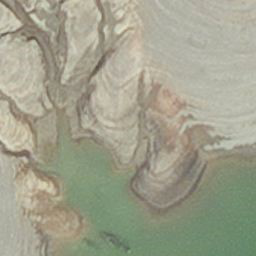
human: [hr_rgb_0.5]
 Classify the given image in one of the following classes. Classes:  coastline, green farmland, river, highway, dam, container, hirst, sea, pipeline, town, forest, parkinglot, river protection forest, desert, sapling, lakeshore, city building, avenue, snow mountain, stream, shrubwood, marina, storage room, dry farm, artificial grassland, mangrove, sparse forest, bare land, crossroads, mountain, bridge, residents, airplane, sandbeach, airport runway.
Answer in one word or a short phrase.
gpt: hirst